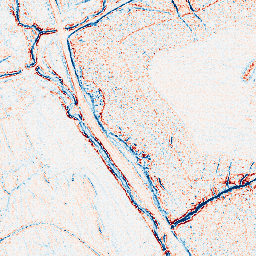
Category: edge_preserving
Decomposition family: bilateral
Decomposition parameters: d: 5
sigma_color: 100
sigma_space: 100
Upsampling method: area
Upsampling parameters: scale: 2
Upsampling scale: 2